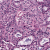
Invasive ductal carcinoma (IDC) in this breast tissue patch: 0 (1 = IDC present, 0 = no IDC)